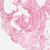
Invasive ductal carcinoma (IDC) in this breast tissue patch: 0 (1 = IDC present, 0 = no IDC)